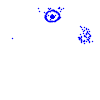
Particle: pion